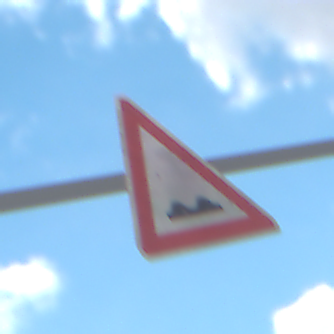
Verkehrszeichen: UnebeneFahrbahn
Umgebung: Outdoor, Nature
Tageszeit: Midday
Wetter: PartlyCloudy
Licht: Natural
Jahreszeit: Autumn
Kontrast: HighContrast